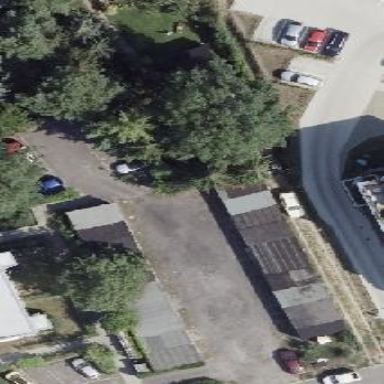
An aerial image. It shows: Group of garages.